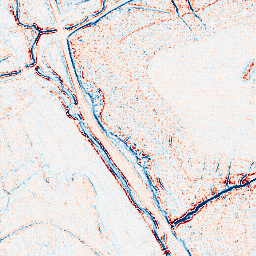
Category: edge_preserving
Decomposition family: bilateral
Decomposition parameters: d: 5
sigma_color: 75
sigma_space: 150
Upsampling method: sinc_blackman
Upsampling parameters: scale: 2
kernel_size: 4
Upsampling scale: 2